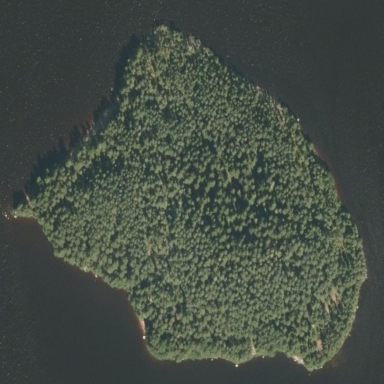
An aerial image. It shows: Island.